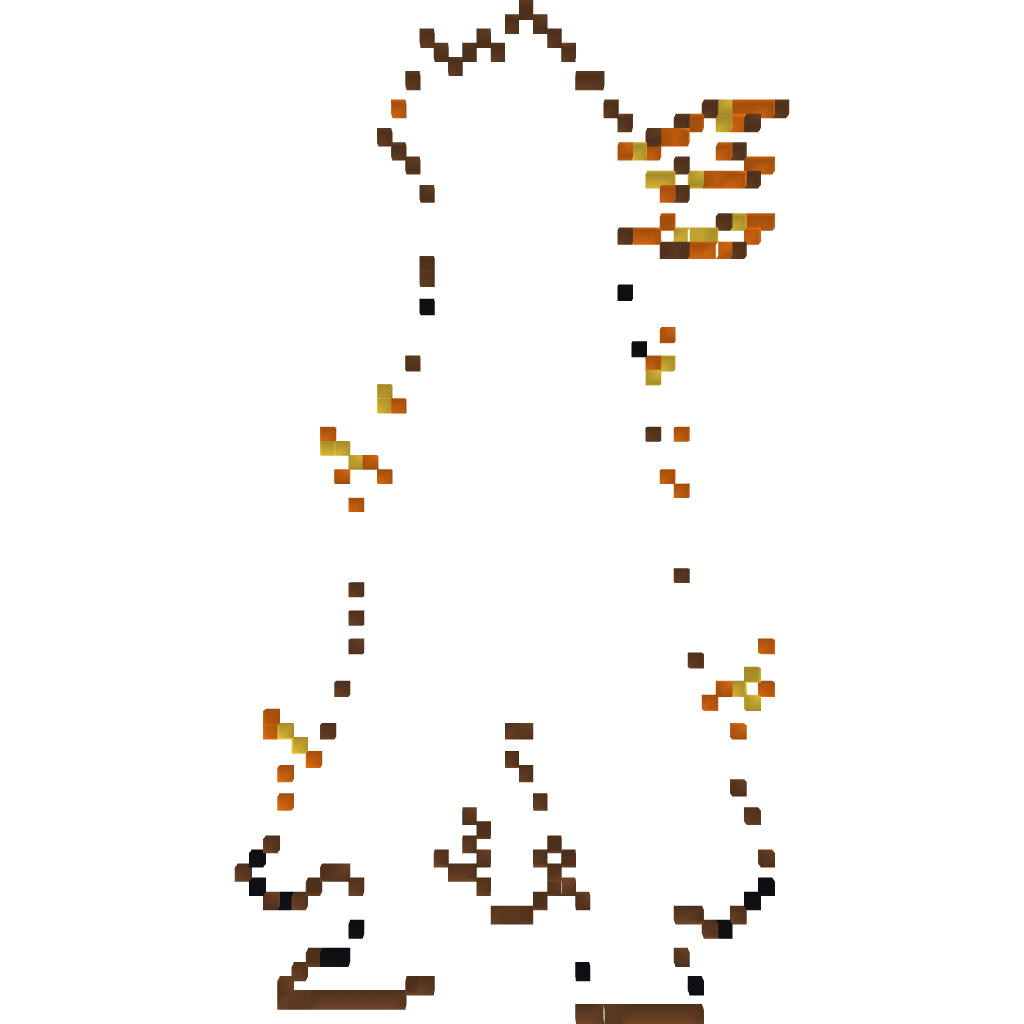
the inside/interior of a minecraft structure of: Naruto bijuu